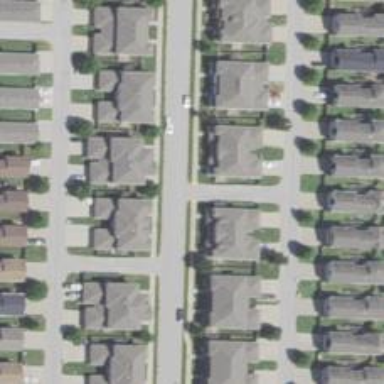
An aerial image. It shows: Alley classified as service road.